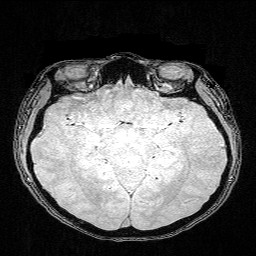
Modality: FLASH
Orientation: coronal
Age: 24
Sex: female